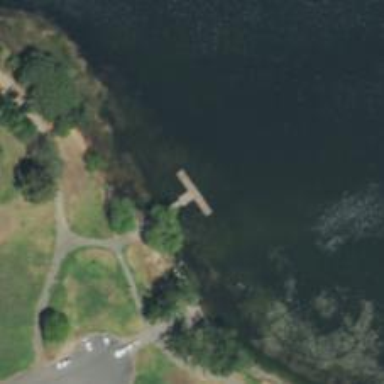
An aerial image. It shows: Pier located along footway.